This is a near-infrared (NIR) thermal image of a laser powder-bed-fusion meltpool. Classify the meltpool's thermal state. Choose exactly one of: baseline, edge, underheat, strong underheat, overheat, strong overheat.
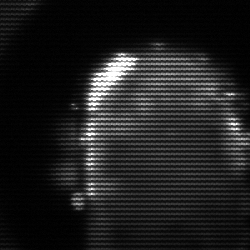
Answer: baseline